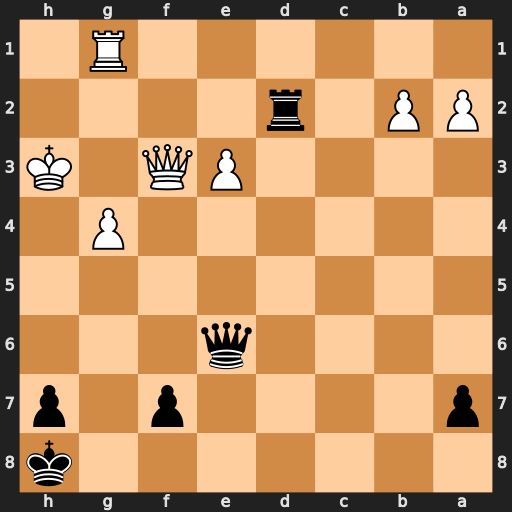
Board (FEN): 7k/p4p1p/4q3/8/6P1/4PQ1K/PP1r4/6R1
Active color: b
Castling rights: -
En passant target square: -
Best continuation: Qh6+ Kg3 Qh2#